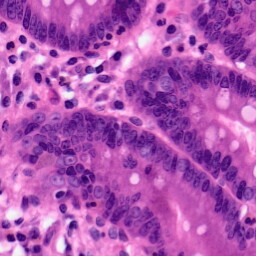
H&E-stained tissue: Pancreatic